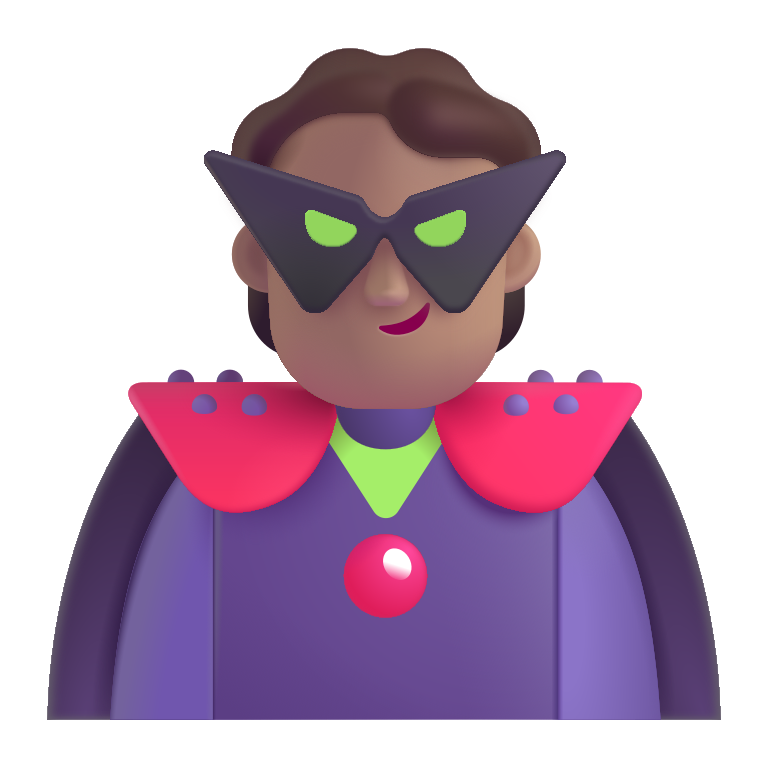
person supervillain color